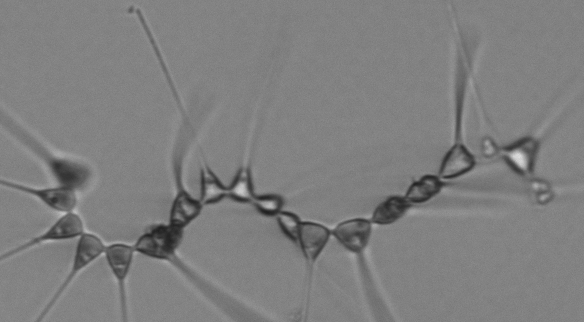
Label: Asterionellopsis_glacialis